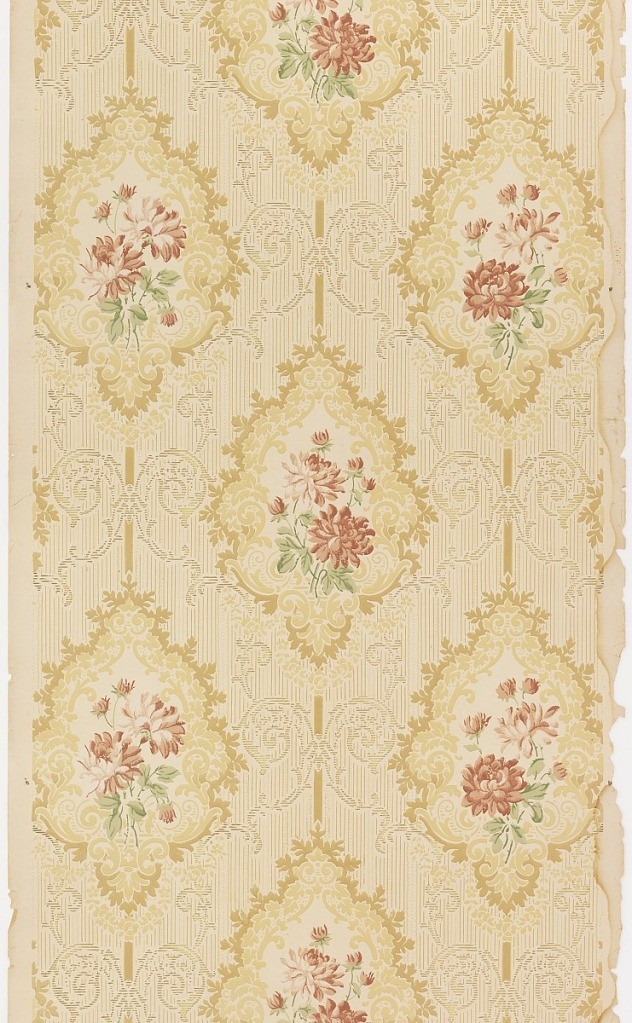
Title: Sidewall
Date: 1905–1915
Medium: Machine-printed paper, liquid mica
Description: Large-scale foliate medallions, each containing a bouquet of chrysanthemums (?) The medallions are printed on stripes, and are connected to other medallions by foliate scrolls. Printed on a striped background pattern.